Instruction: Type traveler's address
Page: traveler
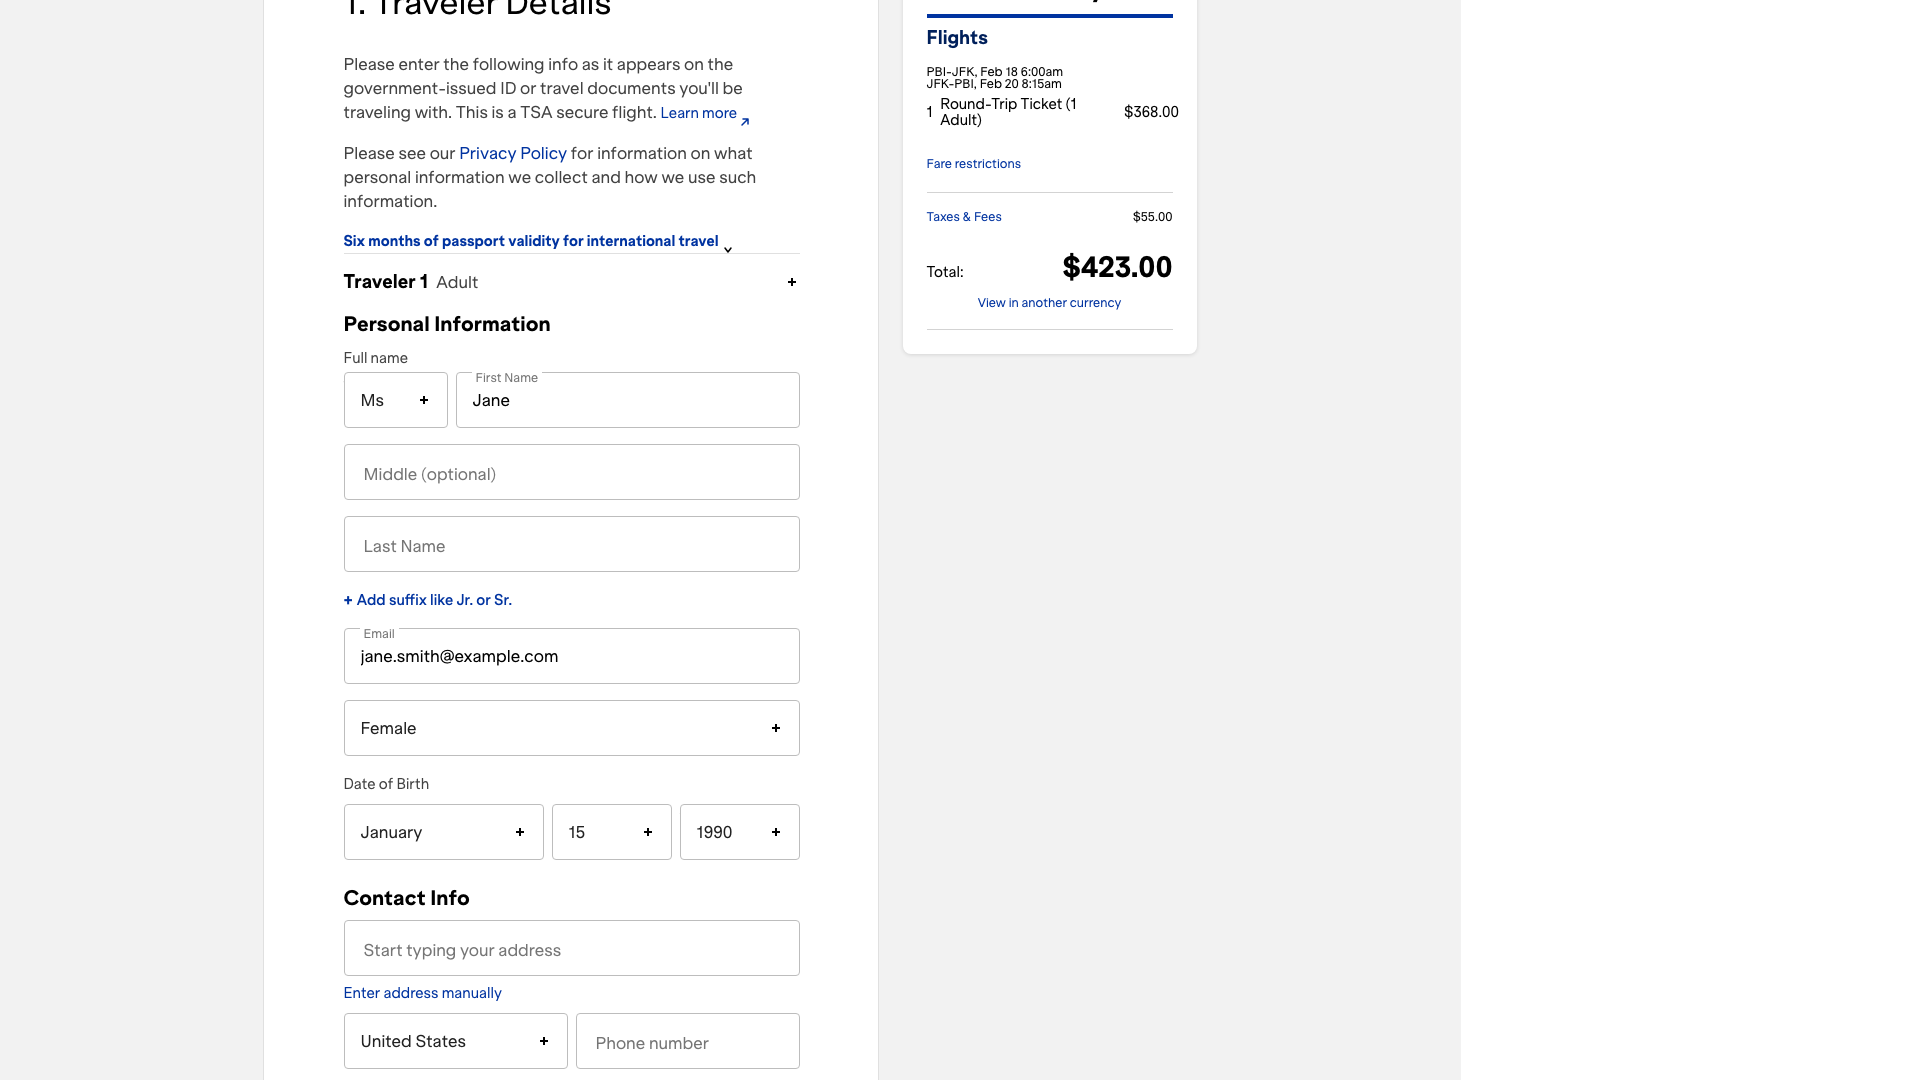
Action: type